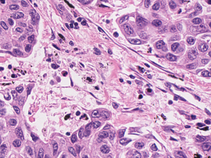
Tumor epithelial tissue: yes
Tumor-associated stroma tissue: yes
Normal tissue: no